RGB frame:
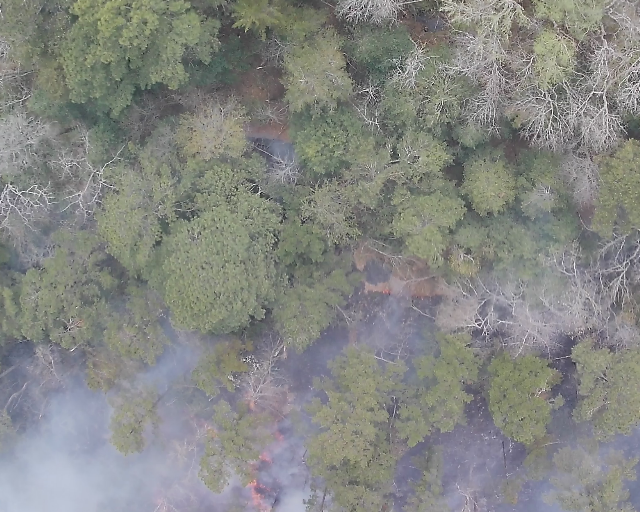
Thermal frame:
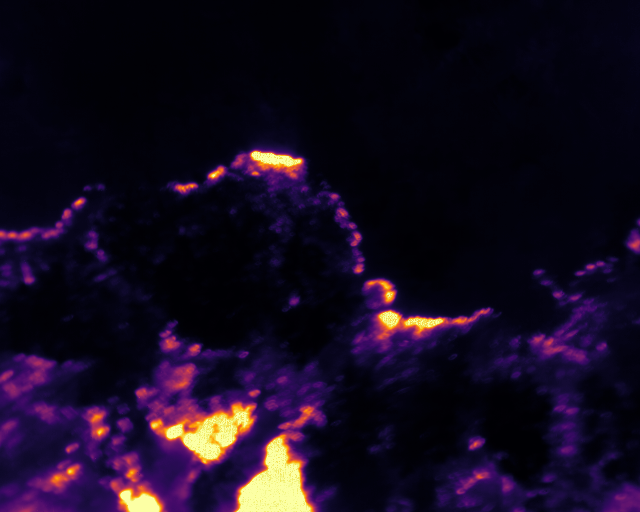
Captured: 2026-02-26 03:10:03
Pixels at or above 80 °C: 16584 (fraction of frame: 0.05061)